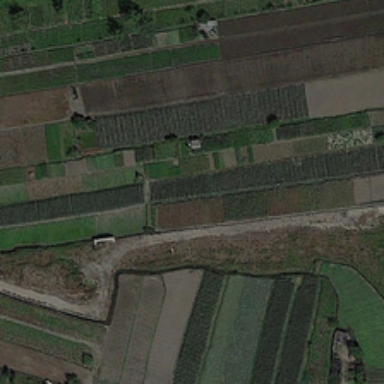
The little farm consists of grass and crops .